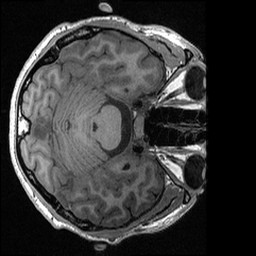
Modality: T1w
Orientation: axial
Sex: male
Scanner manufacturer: ge
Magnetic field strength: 3 T
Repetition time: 0.0064 s
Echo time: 0.00281 s